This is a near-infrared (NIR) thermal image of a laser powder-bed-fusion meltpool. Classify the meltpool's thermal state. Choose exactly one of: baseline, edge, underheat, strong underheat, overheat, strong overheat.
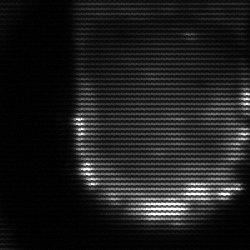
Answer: baseline